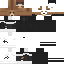
A female animal skin with dark skin, wearing brown bald dressed in a black robe top and black pants, featuring a closed mouth.